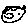
Label: moon